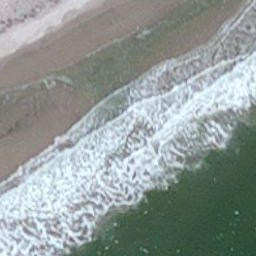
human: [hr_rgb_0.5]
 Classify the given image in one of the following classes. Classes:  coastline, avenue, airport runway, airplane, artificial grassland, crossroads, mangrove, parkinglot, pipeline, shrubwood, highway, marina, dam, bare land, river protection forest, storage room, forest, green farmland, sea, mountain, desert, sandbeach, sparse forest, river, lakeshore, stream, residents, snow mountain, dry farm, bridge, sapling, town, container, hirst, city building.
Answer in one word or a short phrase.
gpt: coastline